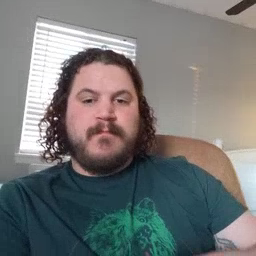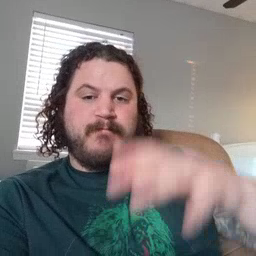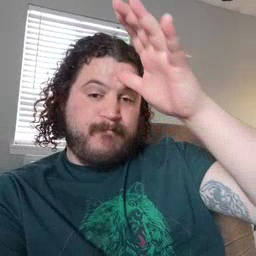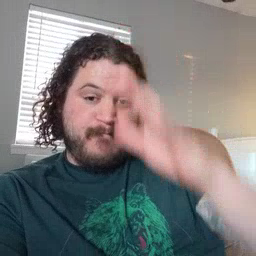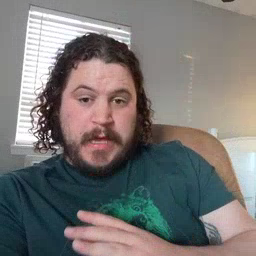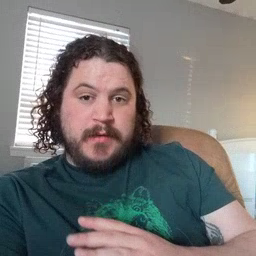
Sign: man